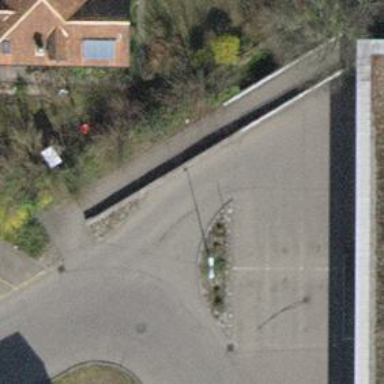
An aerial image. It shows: Paved driveway that serves as building passage tunnel.